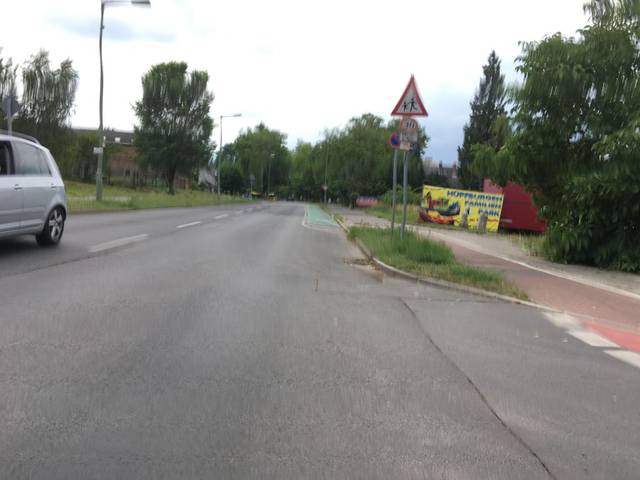
Region: Germany
Coordinates: 52.616, 13.486